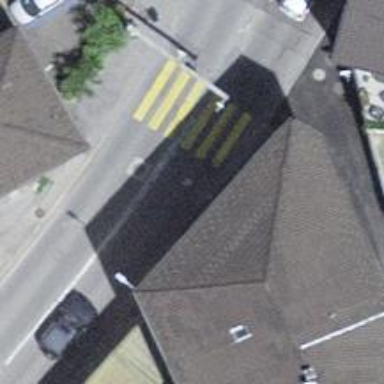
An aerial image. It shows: Road with traffic signals.